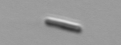
Label: fiber